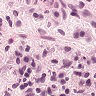
Metastatic tissue present: no